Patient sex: M
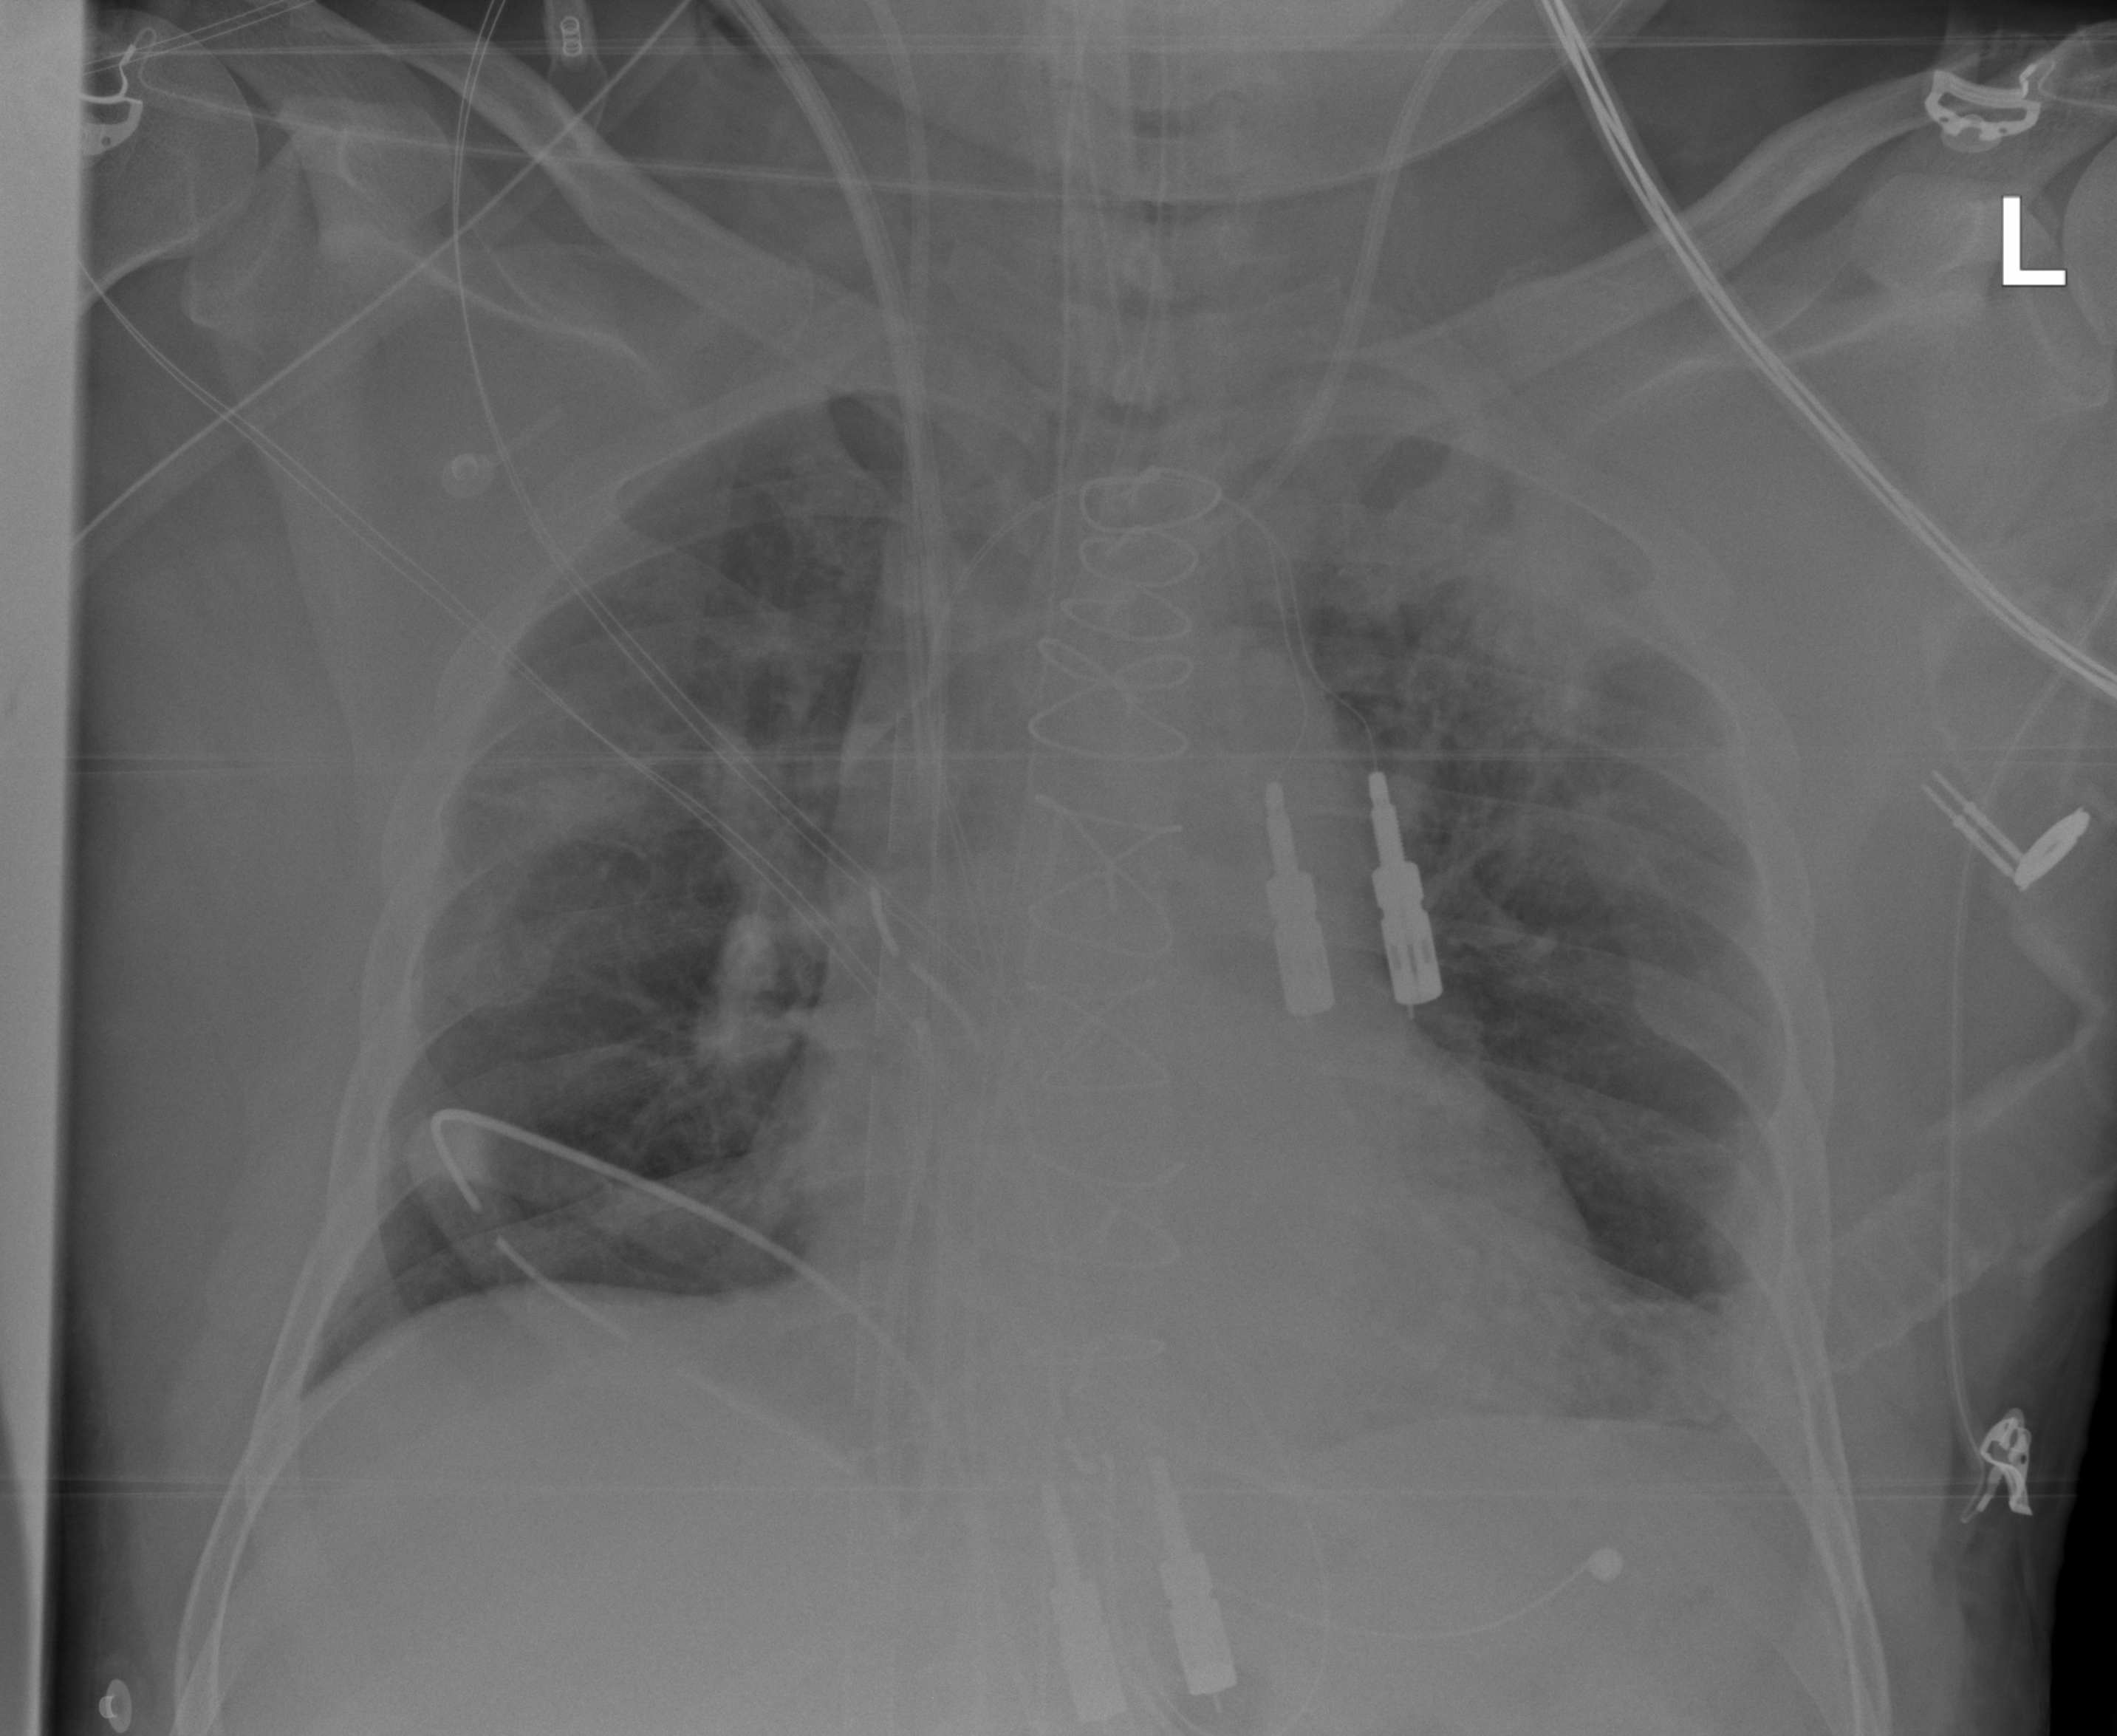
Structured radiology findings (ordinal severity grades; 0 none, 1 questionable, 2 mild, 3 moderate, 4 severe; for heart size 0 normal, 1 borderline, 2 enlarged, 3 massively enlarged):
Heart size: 2
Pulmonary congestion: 0
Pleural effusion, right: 0
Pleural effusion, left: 1
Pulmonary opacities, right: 0
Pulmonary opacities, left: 3
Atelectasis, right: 2
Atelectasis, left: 2